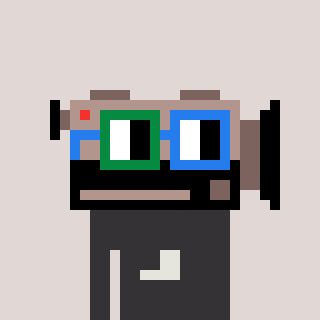
a pixel art character with square green and blue glasses, a camcorder-shaped head and a grayscale-colored body on a warm background